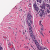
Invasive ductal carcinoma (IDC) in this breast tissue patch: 0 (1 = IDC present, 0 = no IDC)